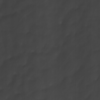
Label: not_dusty